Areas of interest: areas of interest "Hotel"
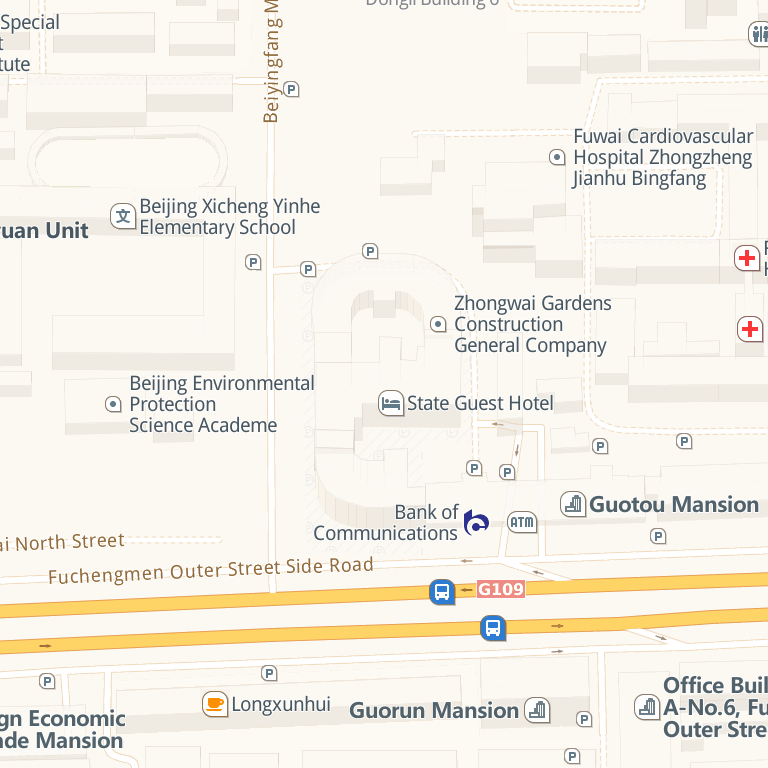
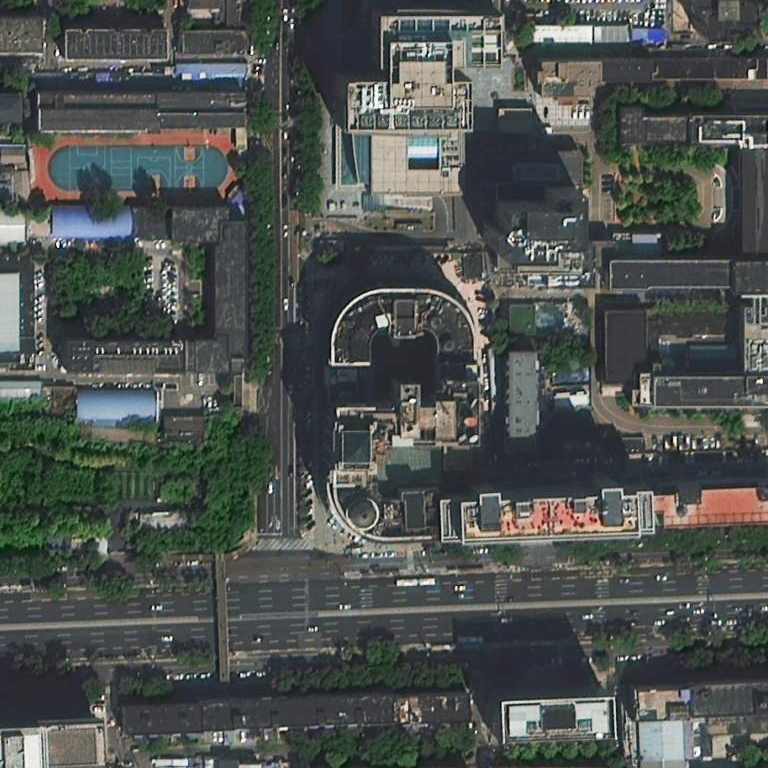